Current action and preconditions to check: trajectory_clear

Your task: For each precondition in the list above, predict whether it will hold at this action.

Consider the current scene as observed from the mobile robot's camera, and analyze the predicted future states of all dynamic agents (e.g., people, animals, vehicles, or any moving entities) within the NEXT SECOND.

IMPORTANT: Only answer "very likely" if you are absolutely certain—based on strong, clear evidence—that a dynamic agent will violate the precondition in the predicted future state. Do NOT answer "very likely" for unlikely, ambiguous, or low-probability risks.

Ask yourself for each precondition: Is there a high probability, with clear and convincing evidence, that the predicted future states of any dynamic agent will interfere with the predicted future state of the currently executing action within the NEXT SECOND, causing that precondition to fail?

Assess the risk level based on these predictions. Use "likely" or "very likely" if motions create a clear risk of interference.

Use "neutral" or "improbable" if agents are nearby but their predicted paths are clearly diverging or non-conflicting.

Failure Risk Categories: "very improbable", "improbable", "neutral", "likely", "very likely"

Answer Format: Output ONLY the probability_of_failure value from these categories: "very improbable", "improbable", "neutral", "likely", "very likely"

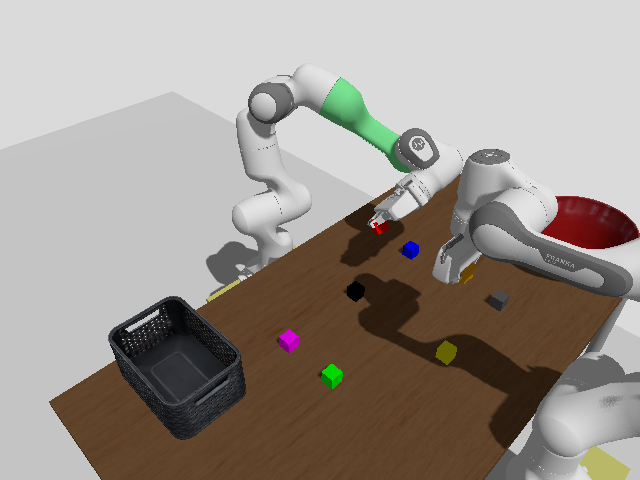

Answer: very improbable